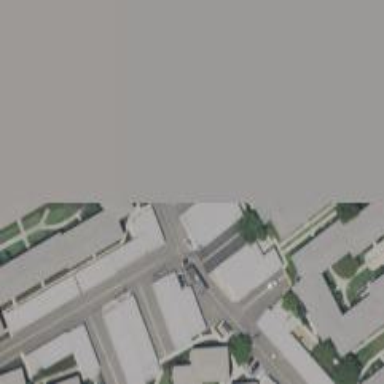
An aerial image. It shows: Alleyway designated as service road.